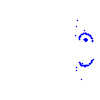
Particle: kaon